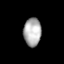
Tissue: lung
Cell type: Smooth muscle cells
Senescence score: 0.8101
Nuclear area (px): 487
Mean DAPI intensity: 174.684